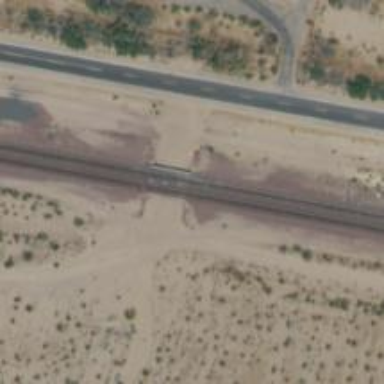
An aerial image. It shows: Railway bridge.